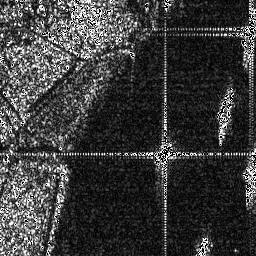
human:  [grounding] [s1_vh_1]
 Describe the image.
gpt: In the satellite image, there is  <ref>1 medium ship </ref> <box>[[58, 53, 68, 64, 0]]</box> located at center,  <ref>2 medium ship </ref> <box>[[82, 32, 92, 57, 0], [93, 58, 99, 81, 0]]</box> located at right,  <ref>1 small ship </ref> <box>[[75, 91, 81, 99, 0]]</box> located at bottom right,  <ref>1 medium ship </ref> <box>[[93, 3, 99, 21, 0]]</box> located at top right.